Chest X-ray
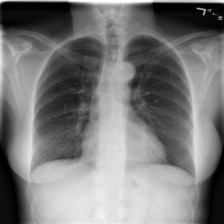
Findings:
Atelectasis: negative
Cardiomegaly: negative
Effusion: negative
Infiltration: negative
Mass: negative
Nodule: negative
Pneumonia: negative
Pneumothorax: negative
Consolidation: negative
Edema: negative
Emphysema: negative
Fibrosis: negative
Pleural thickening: negative
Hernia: negative